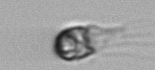
Label: Balanion